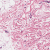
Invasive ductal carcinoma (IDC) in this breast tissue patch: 0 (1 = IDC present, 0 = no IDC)